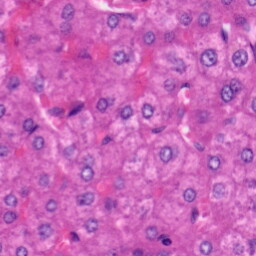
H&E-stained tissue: Liver